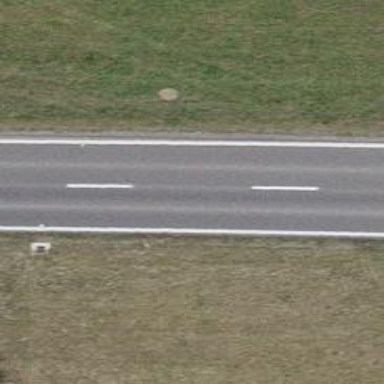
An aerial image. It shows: Primary highway.